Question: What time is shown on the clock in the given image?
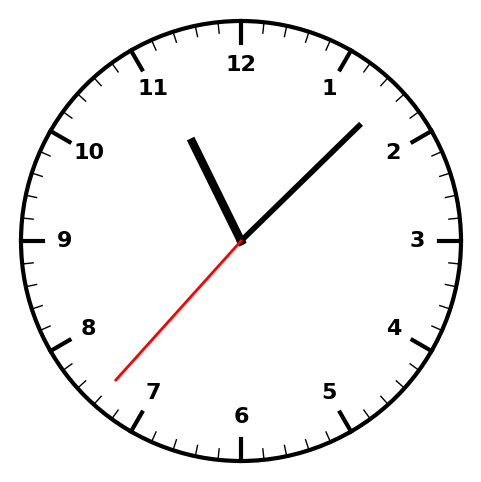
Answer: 11:07:37